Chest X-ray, PA view. Patient: 61 years old, sex M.
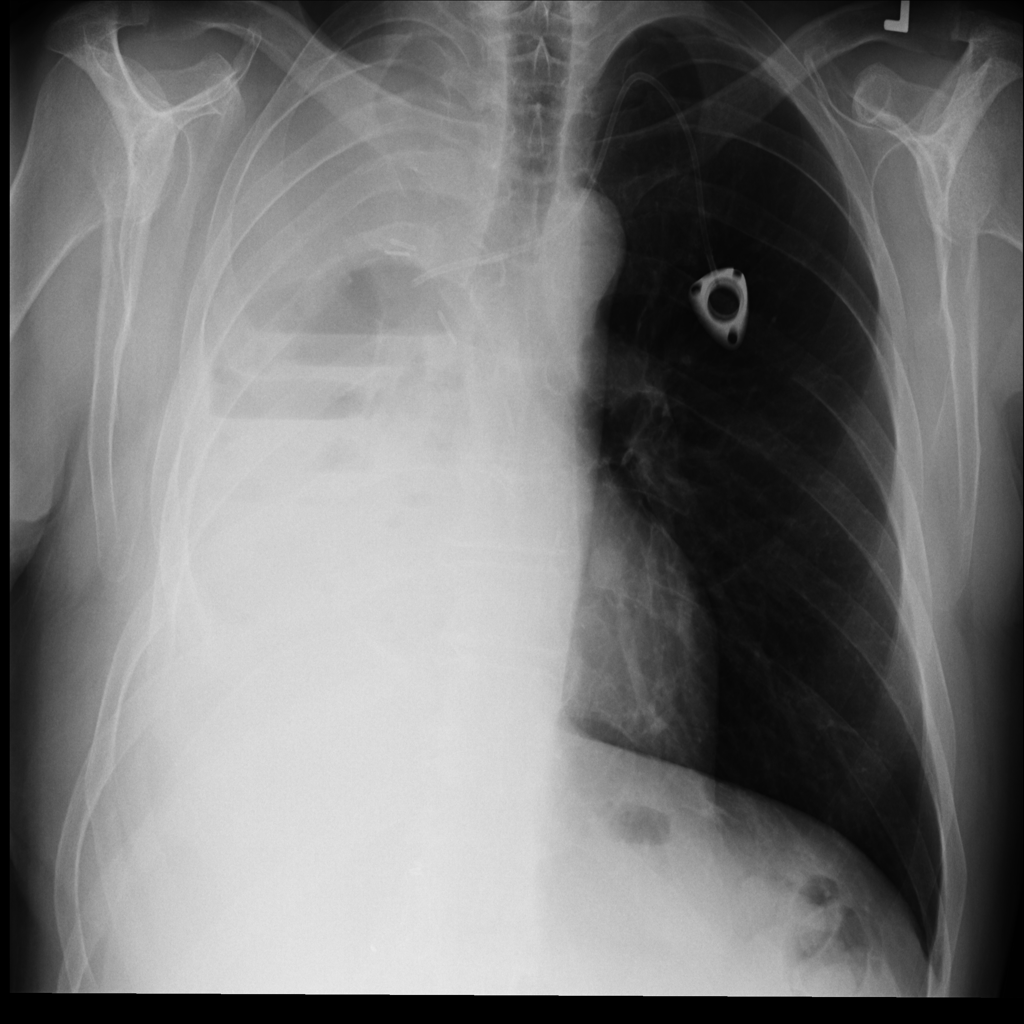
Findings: Mass